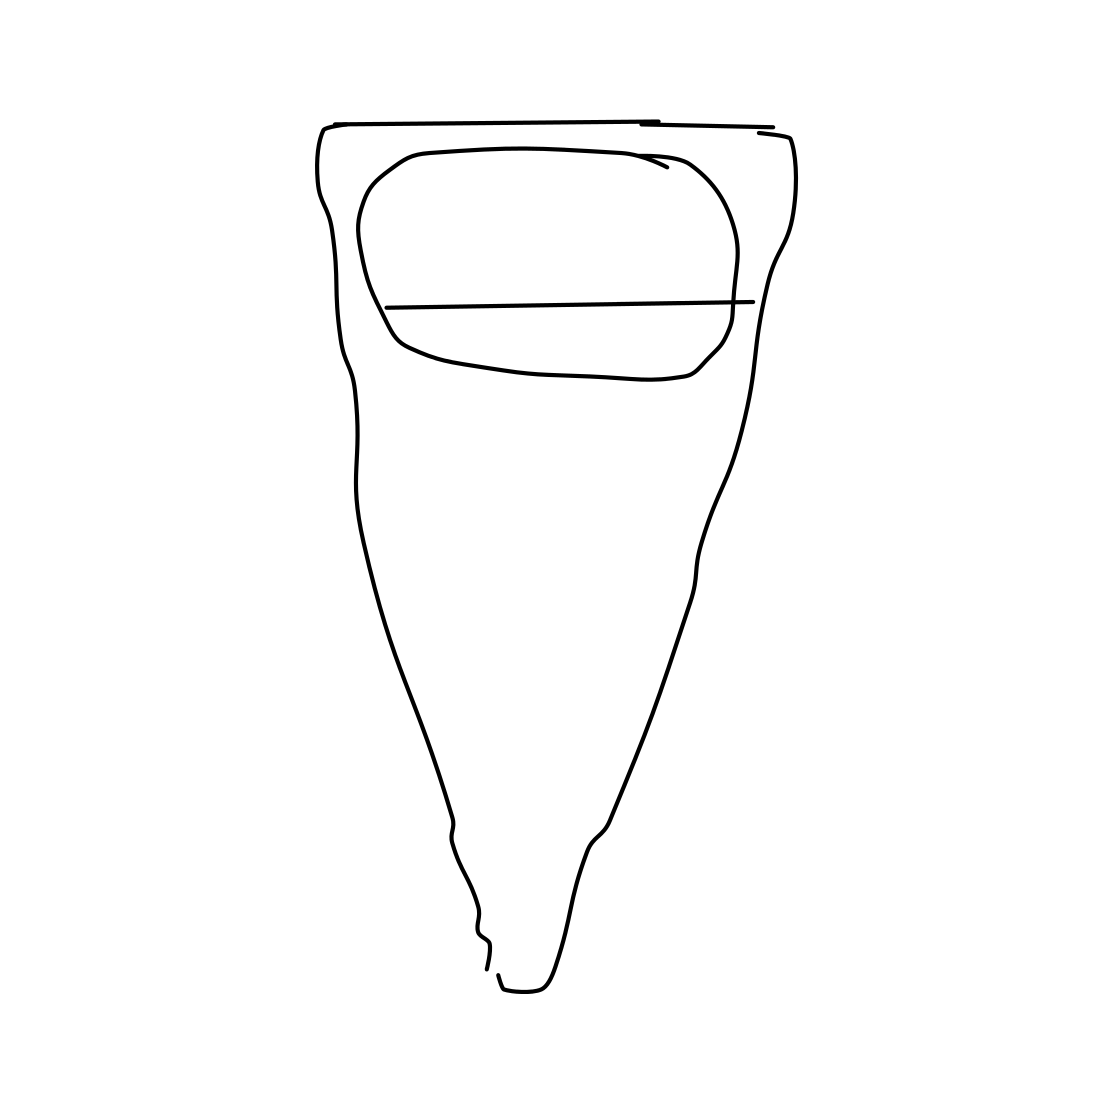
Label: bottle opener